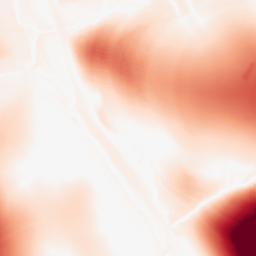
Category: morphological
Decomposition family: tophat
Decomposition parameters: size: 100
mode: white
Upsampling method: sinc_blackman
Upsampling parameters: scale: 2
kernel_size: 8
Upsampling scale: 2